Aerial crown-view tile of a tropical tree (Barro Colorado Island, Panama), acquired 20240813:
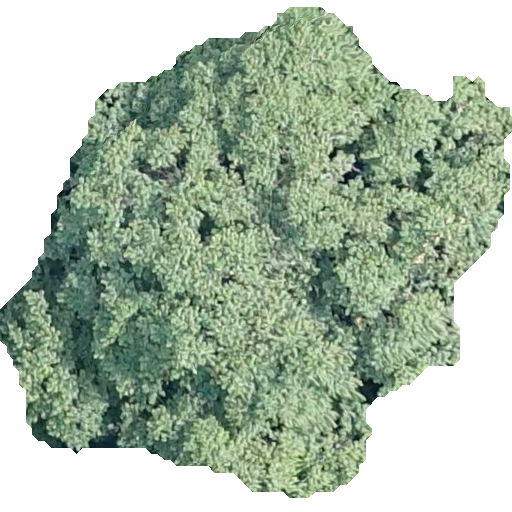
Species: Luehea seemannii
GBIF accepted scientific name: Luehea seemannii
Crown area: 253.628 m²